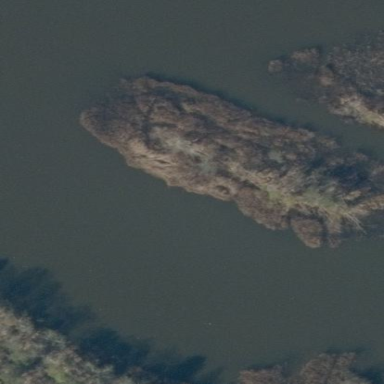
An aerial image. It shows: Islet covered with woodland.